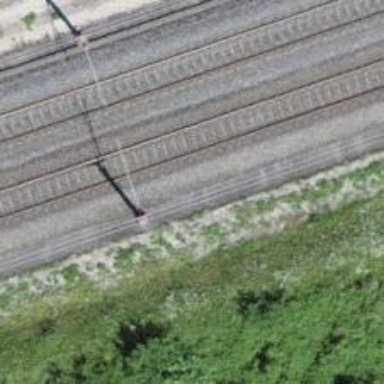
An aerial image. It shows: Track with grade 4 tracktype.